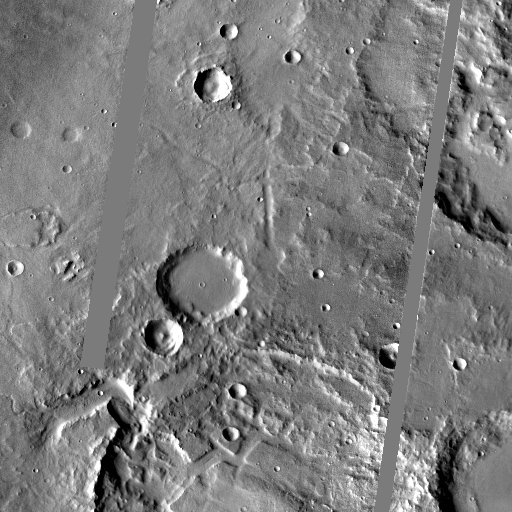
Crater classes present: Background, Other, Buried, Secondary